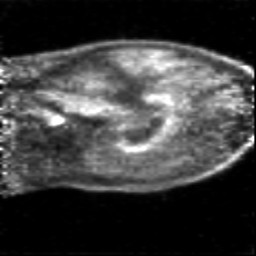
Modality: PET
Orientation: sagittal
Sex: female
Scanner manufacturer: siemens